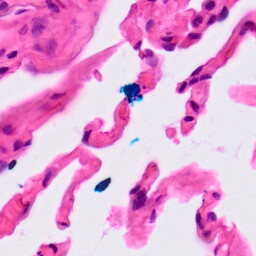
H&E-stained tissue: Lung